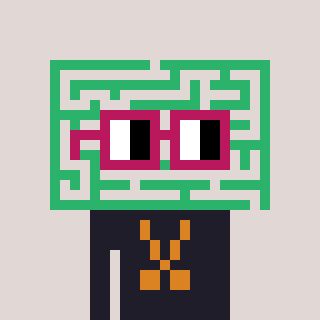
a pixel art character with square dark red glasses, a maze-shaped head and a grayscale-colored body on a warm background